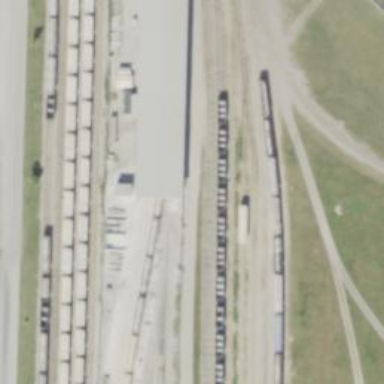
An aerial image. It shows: Railway spur service.